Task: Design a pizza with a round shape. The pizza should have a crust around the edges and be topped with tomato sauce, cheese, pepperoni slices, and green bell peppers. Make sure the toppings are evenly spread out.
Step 583:
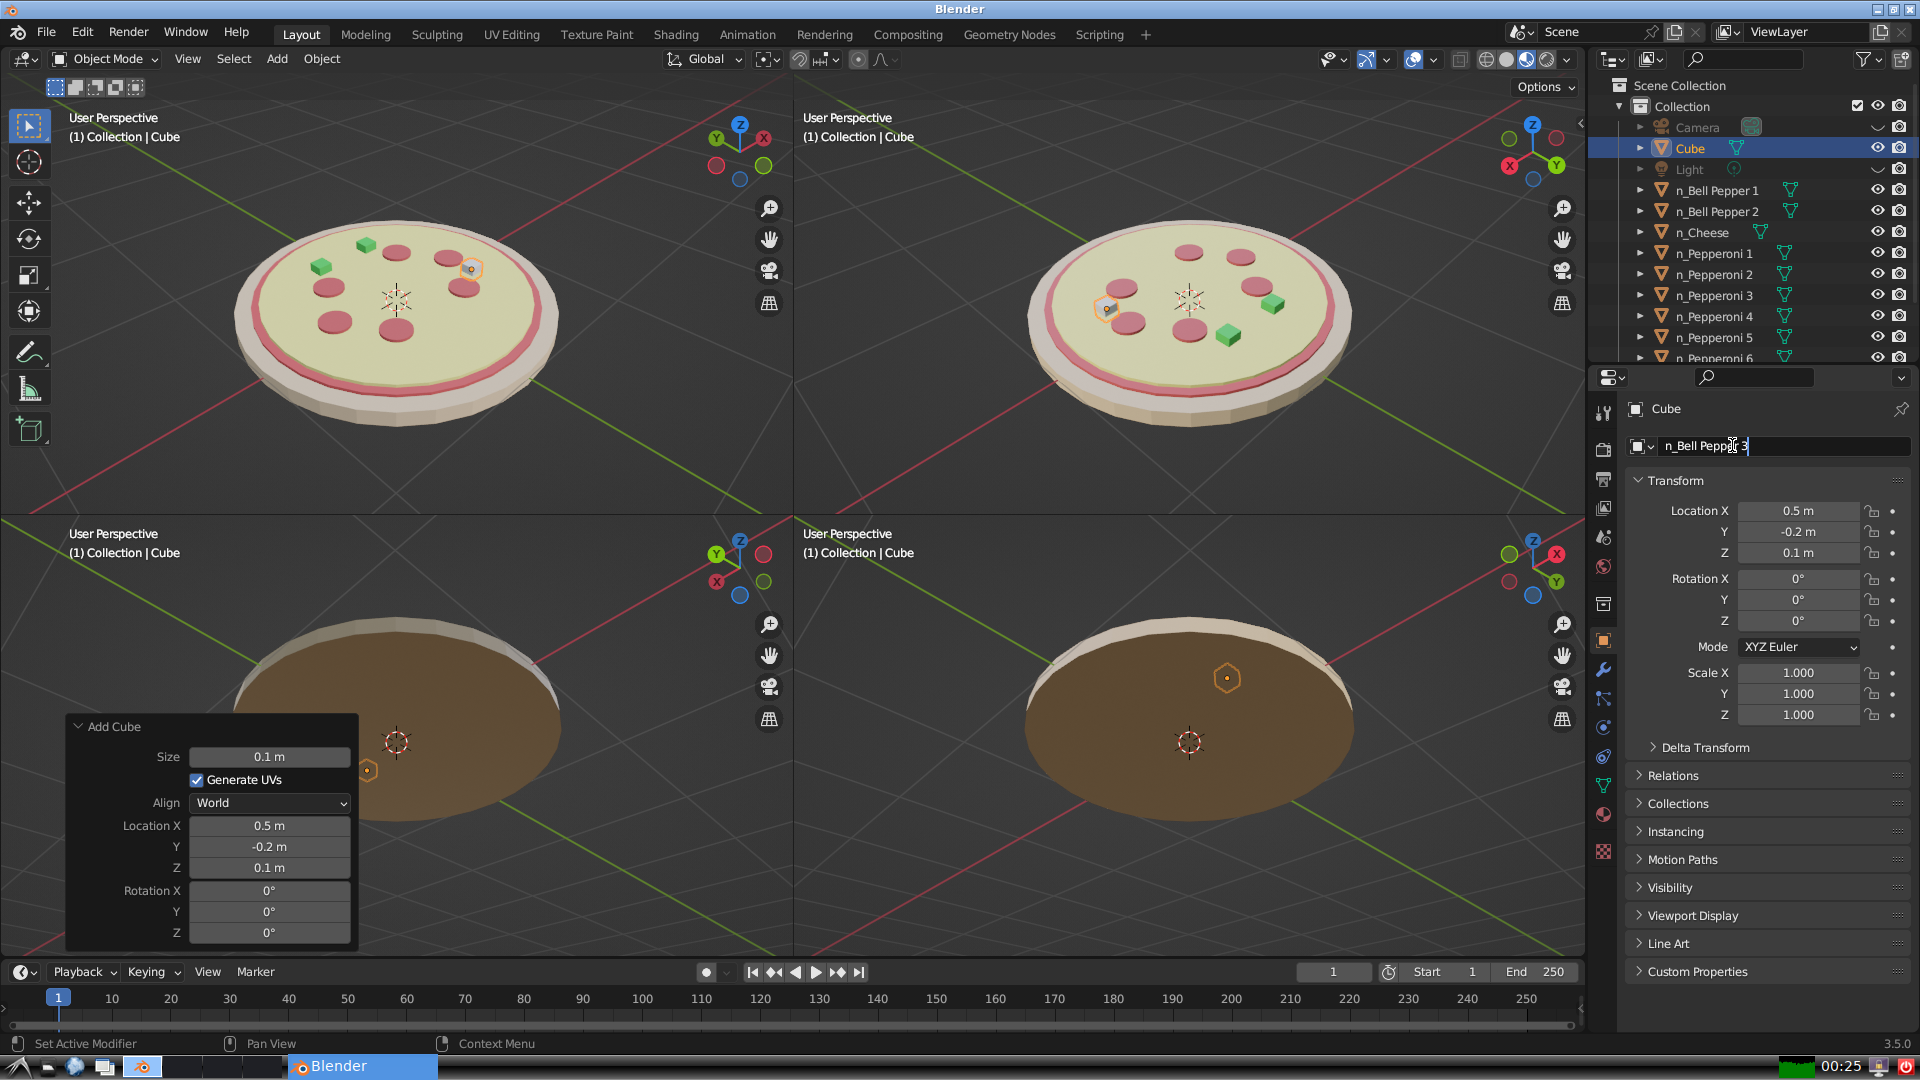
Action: {"key_press": ['Return']}